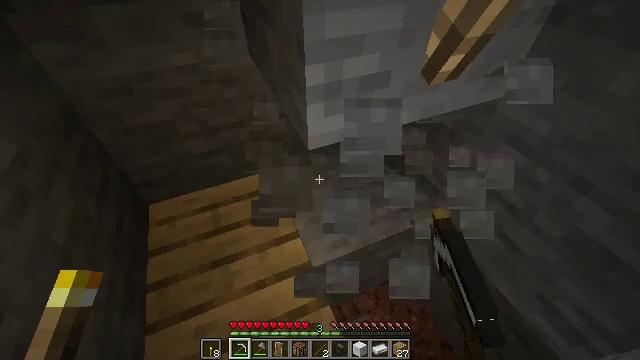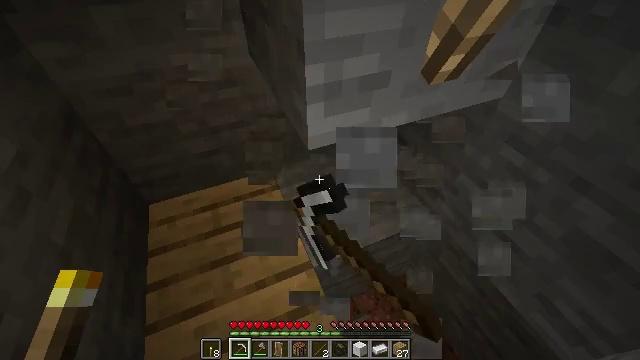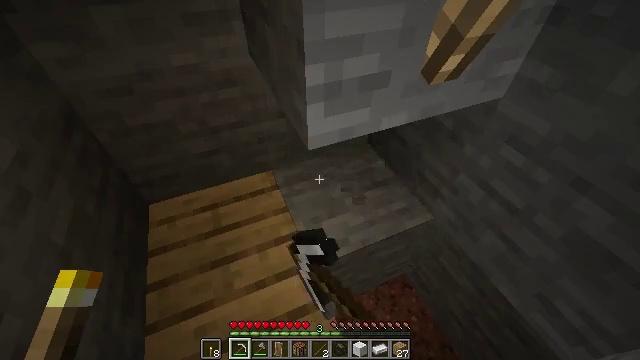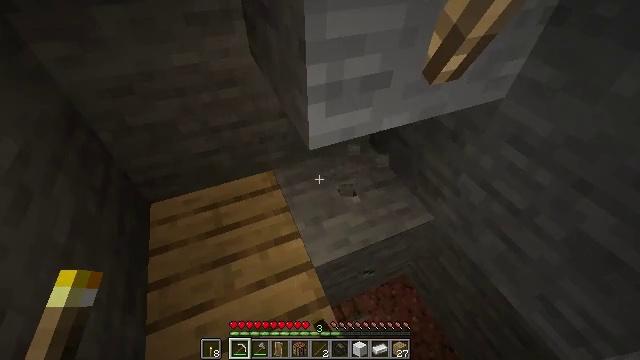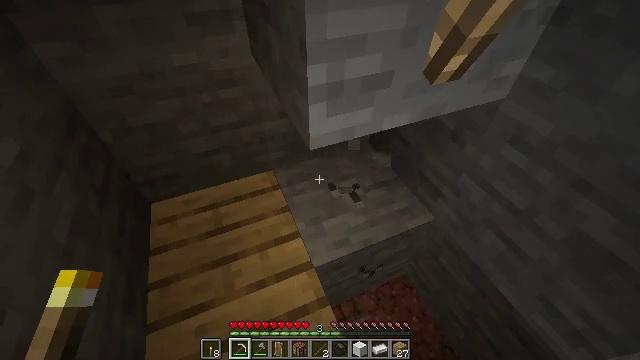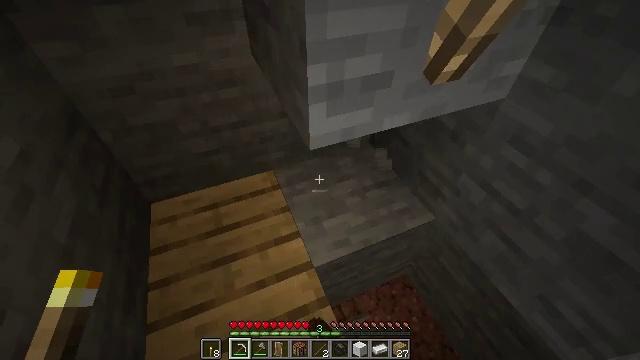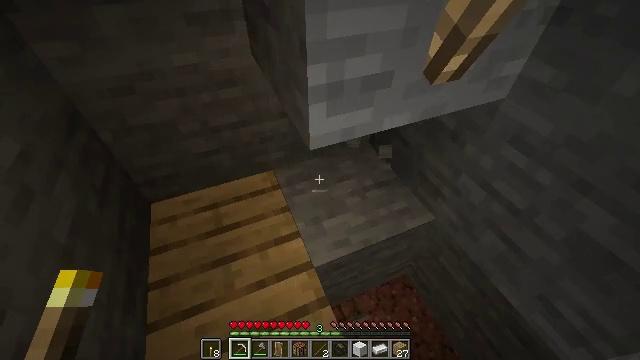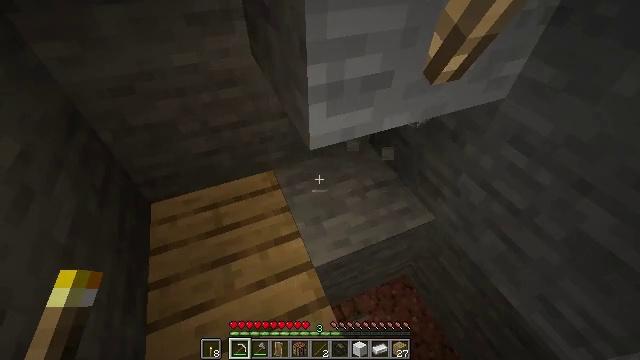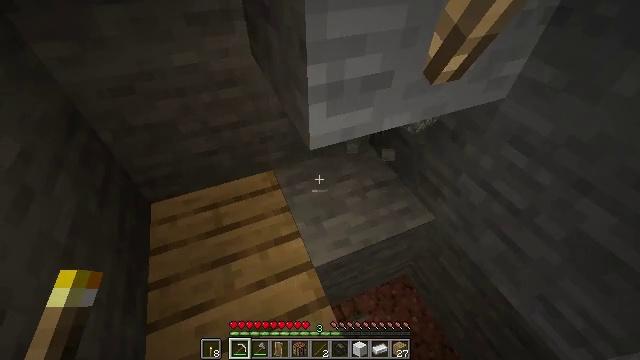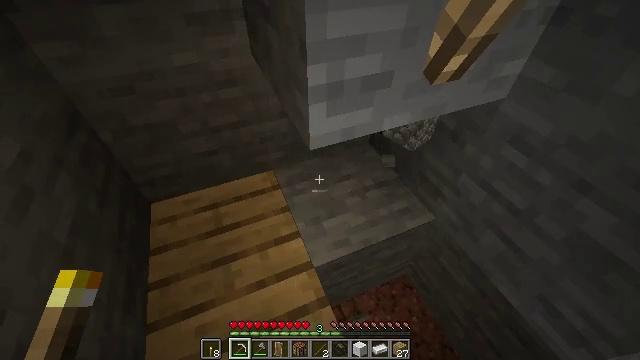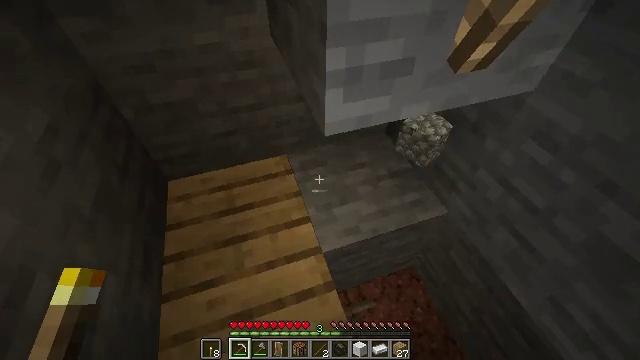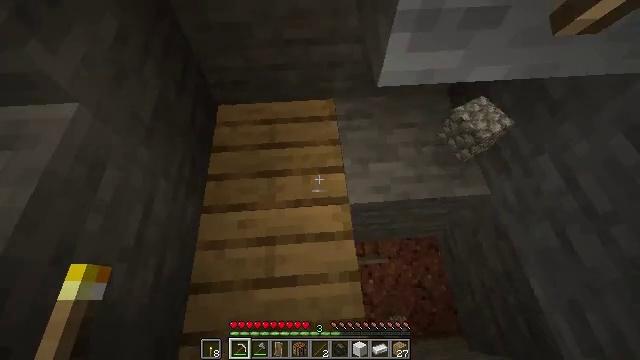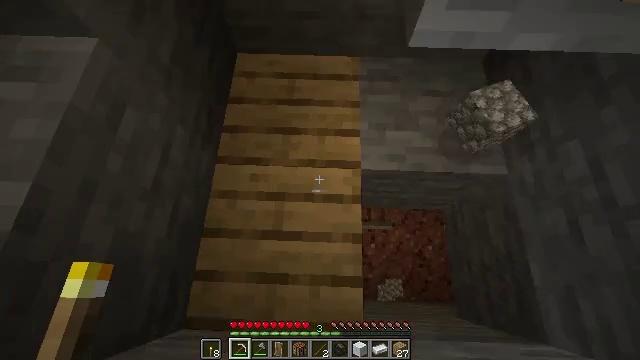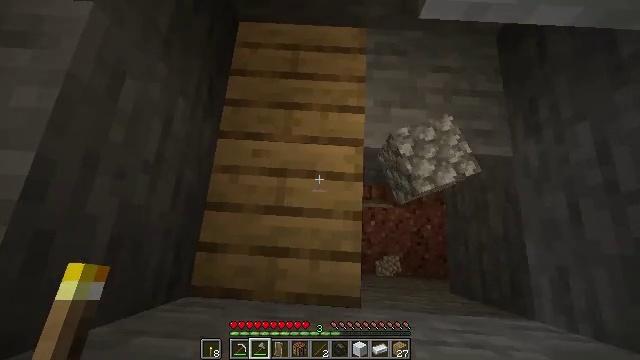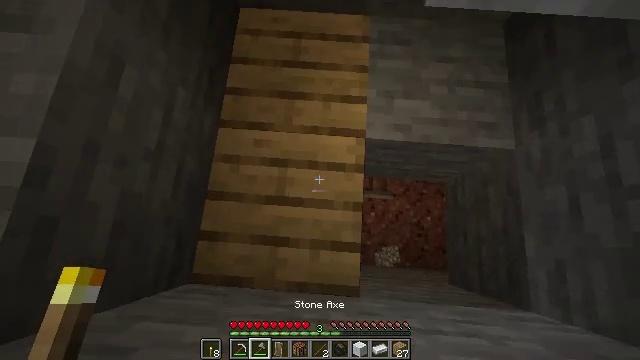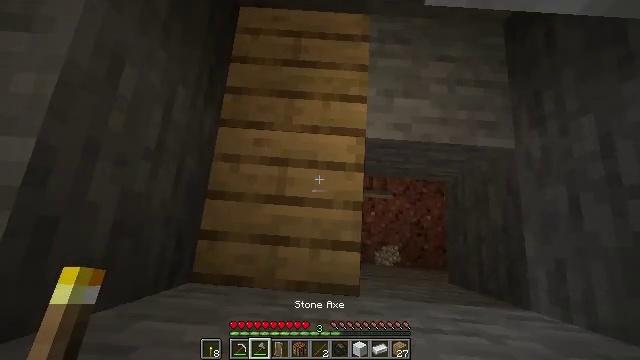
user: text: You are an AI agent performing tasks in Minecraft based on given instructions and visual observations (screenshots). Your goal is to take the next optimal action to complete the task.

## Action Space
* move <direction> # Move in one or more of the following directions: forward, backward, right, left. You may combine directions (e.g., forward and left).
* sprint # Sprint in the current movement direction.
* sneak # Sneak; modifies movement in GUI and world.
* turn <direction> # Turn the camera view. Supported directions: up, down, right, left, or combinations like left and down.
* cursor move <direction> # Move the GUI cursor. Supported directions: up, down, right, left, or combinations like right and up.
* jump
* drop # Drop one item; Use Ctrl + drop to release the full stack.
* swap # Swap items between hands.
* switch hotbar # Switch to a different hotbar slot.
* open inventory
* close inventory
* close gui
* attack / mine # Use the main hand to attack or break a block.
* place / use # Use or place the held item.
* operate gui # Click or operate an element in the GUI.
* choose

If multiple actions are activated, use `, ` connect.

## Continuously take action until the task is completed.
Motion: motion action
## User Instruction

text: Break the existing planks.
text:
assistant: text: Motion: attack / mine
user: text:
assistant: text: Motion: attack / mine
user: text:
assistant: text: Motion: attack / mine
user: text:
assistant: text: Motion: attack / mine
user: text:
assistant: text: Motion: no_op
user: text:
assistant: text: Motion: no_op
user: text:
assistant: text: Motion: no_op
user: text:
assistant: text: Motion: no_op
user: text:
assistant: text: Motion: no_op
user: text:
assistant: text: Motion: turn left and down
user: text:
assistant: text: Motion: turn left and down
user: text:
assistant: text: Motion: turn left and down
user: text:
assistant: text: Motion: turn left and down, switch to hotbar 2
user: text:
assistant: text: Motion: turn down, switch to hotbar 2
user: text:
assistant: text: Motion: no_op
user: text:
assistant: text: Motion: no_op
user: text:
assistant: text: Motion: turn down
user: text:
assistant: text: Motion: turn down
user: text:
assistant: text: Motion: no_op
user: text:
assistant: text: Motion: turn left and up
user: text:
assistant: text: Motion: turn left and up
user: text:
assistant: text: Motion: turn up
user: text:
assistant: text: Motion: attack / mine
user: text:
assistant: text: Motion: attack / mine
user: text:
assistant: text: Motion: attack / mine
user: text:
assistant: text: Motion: attack / mine
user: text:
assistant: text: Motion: attack / mine
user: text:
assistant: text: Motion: attack / mine
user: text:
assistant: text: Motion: attack / mine
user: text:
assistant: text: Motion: attack / mine